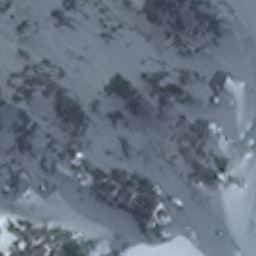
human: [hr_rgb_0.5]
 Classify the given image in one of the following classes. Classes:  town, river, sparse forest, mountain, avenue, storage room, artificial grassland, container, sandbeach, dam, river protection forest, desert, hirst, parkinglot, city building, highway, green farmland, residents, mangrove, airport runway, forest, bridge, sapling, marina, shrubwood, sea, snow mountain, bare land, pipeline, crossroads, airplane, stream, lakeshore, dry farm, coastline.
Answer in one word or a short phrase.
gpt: snow mountain